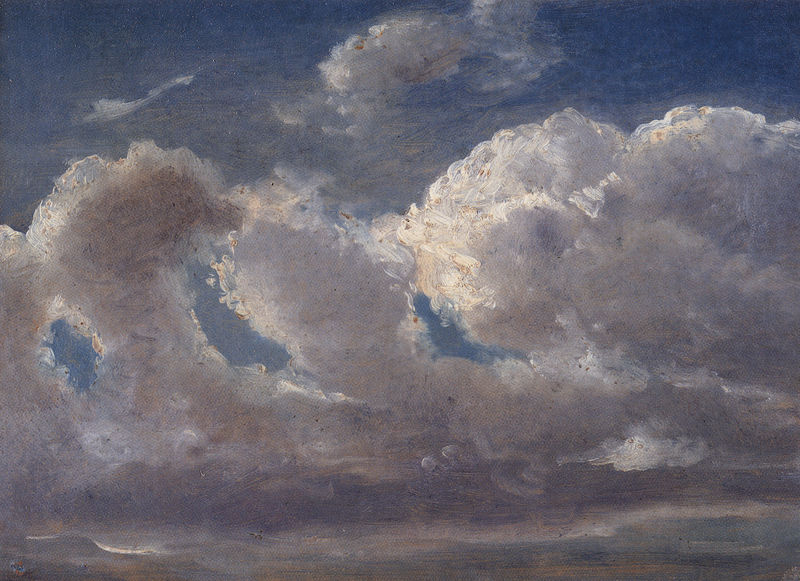
Titel: Wolkenstudie
Künstler: Carl Gustav Carus
Standort: Leipzig
Institution: Museum der Bildenden Künste
Schlagwörter: blau, dunkel, gemälde, gewitter, himmel, schatten, wasser, weiß, wolken, aquarell, gelb, impressionismus, landschaft, abend, braun, grau, hell, licht, nacht, skizze, zeichnung, wolke, expressionismus, malerei, richter, öl, horizont, natur, wind, pastos, sonne, figur, realismus, rosa, rund, bewölkt, düster, studie, berge, tag, weis, van gogh, ölgemälde, constable, sturm, stürmisch, turner, unwetter, wetter, duktus, impressionistisch, monet, gemaälde, manet, stimmung, ölfarbe, ölfarben, regen, türme, leinwand, wolcken, pinselstrich, löcher, sehnsucht, blauer himmel, freiheit, böcklin, sonnenschein, sonnenstrahlen, ölskizze, schlieren, aufziehen, cumulus, azur, wolkenlücke, lücken, lücke, niederschlag, wölkchen, beschienen, schäfchenwolken, wolkendecke, watte, john constable, wolkenstudie, luftschloss, angenehm, öl auf leinwand, kumulus, plein-air, wetterschauspiel, expressionissmus, haufenwolken, gewittwr, cirrus, aufziehend